Question: I'm developing an application for a school that I work at. Currently I am having issues with changing the status bar text from it's default state of black to white so we can actually read it!
I have tried everything i've found here and on the dev forums, including calling 'View controller-based status bar appearance = "NO"' and also '[[UIApplication sharedApplication] setStatusBarStyle:UIStatusBarStyleLightContent];'

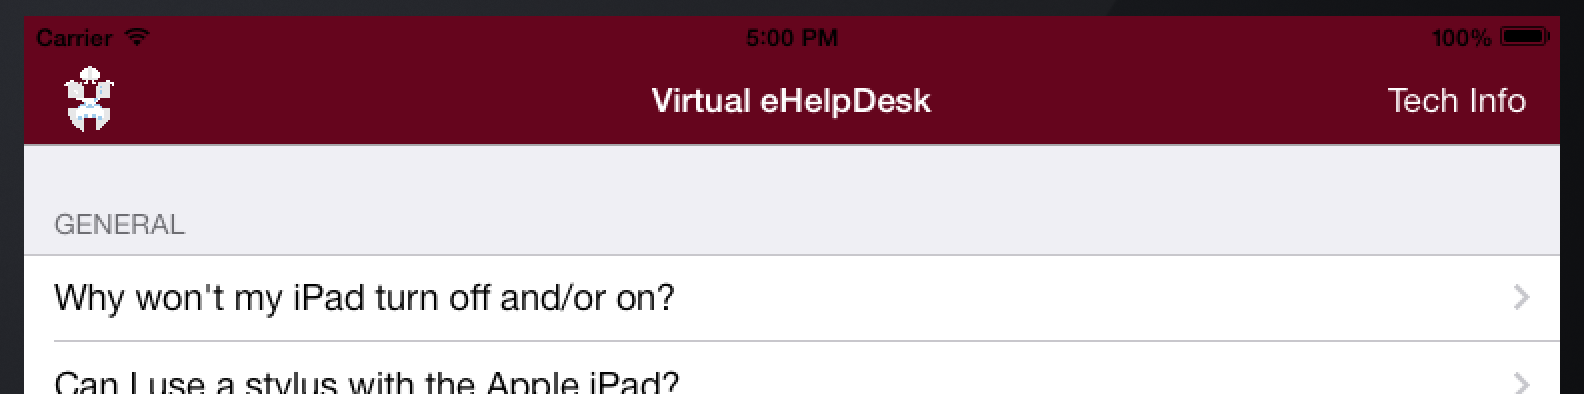
Answer: I just fixed this issue in one of my apps. Implement this in your UIViewController:
'''
- (UIStatusBarStyle)preferredStatusBarStyle
{
return UIStatusBarStyleLightContent;
}
'''
Or choose another 'UIStatusBarStyle' value that you need.